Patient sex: F
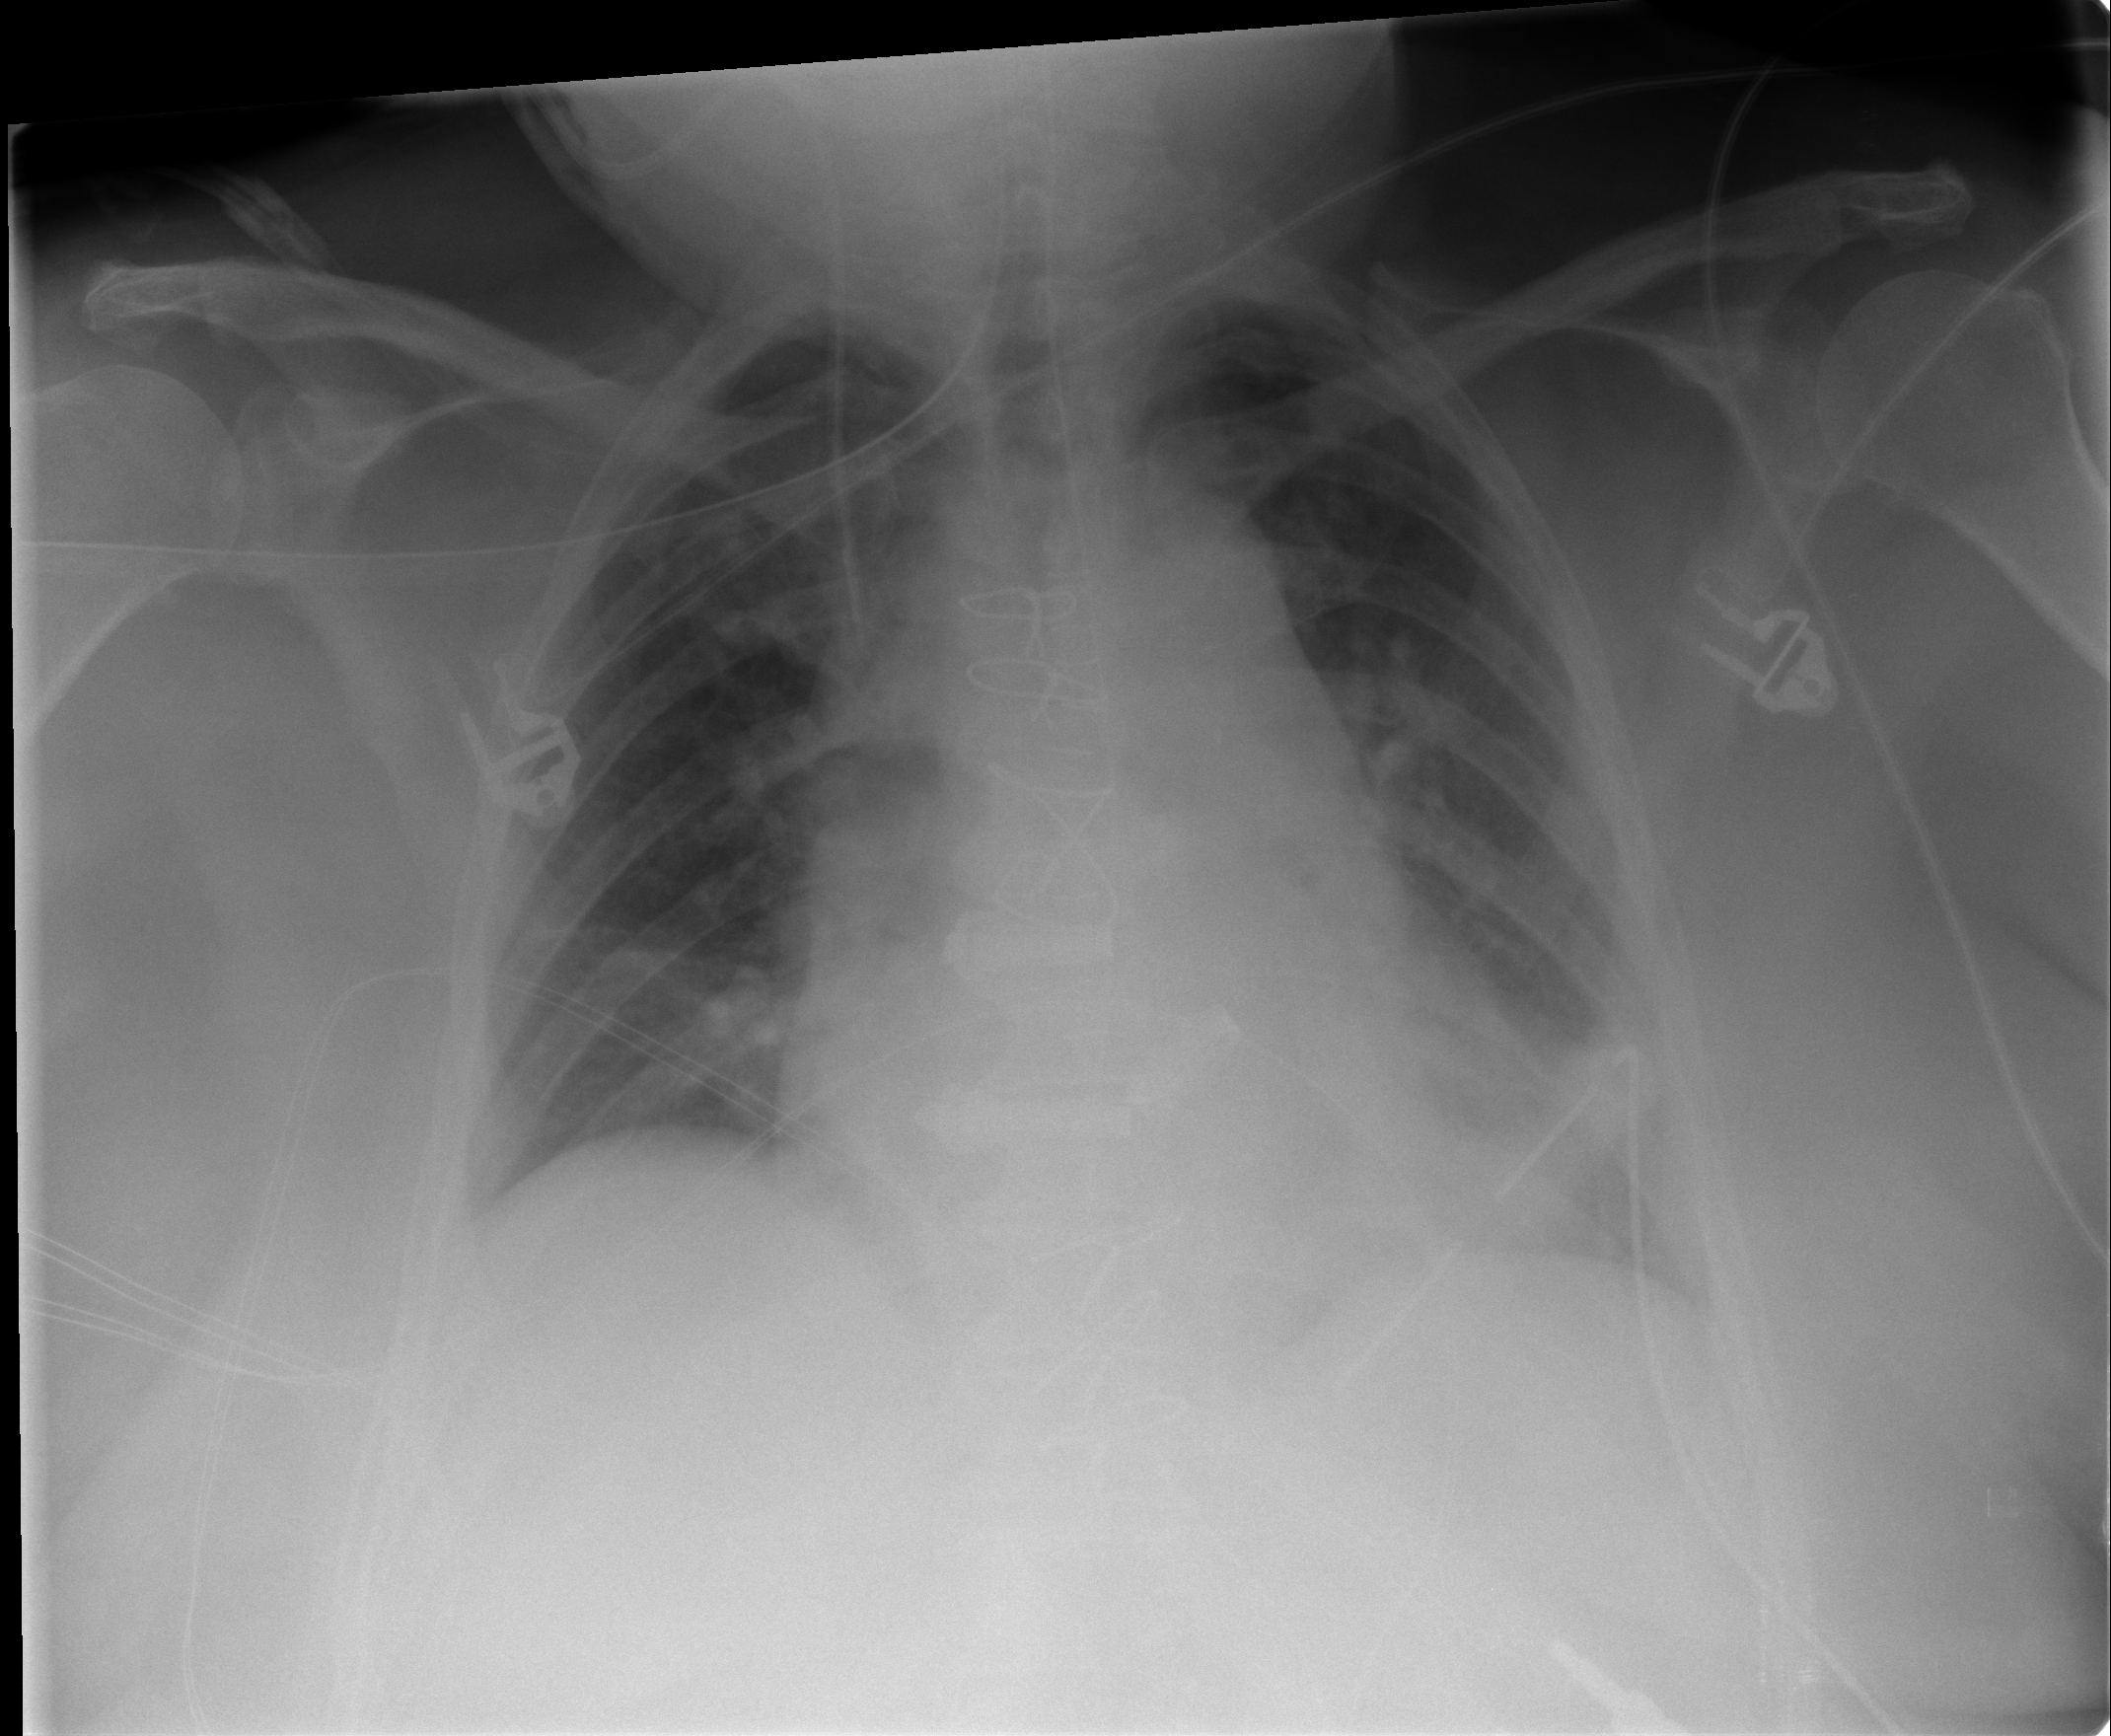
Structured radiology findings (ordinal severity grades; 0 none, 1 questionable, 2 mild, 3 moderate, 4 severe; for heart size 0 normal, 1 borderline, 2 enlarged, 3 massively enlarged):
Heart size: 2
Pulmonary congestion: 1
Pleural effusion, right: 0
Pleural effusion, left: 0
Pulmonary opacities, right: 2
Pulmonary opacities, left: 1
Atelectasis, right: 2
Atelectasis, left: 2